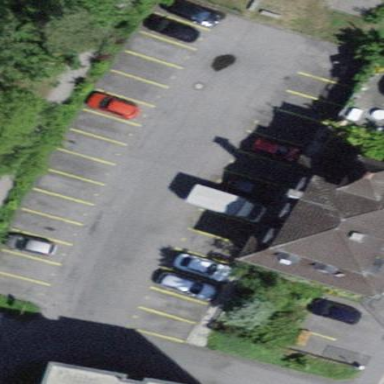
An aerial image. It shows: Parking area.